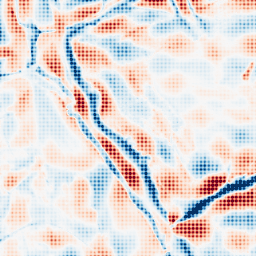
Category: wavelet
Decomposition family: wavelet_dwt
Decomposition parameters: wavelet: db8
level: 5
Upsampling method: sinc_blackman
Upsampling parameters: scale: 8
kernel_size: 8
Upsampling scale: 8